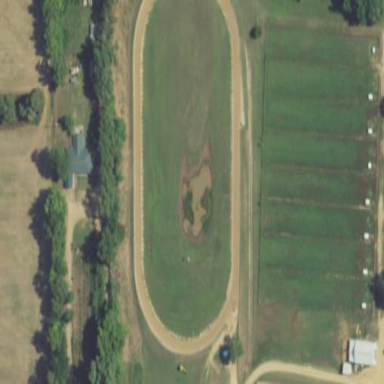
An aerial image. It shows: Track in leisure land.